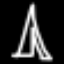
Label: The Eiffel Tower